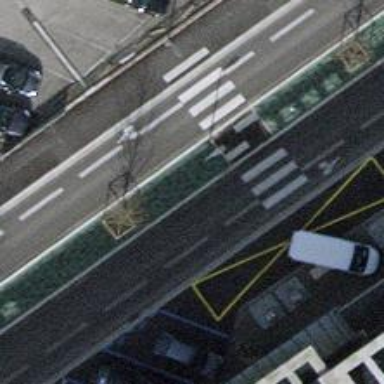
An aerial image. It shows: Uncontrolled crossing on the road.